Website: crate-barrel
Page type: receipt
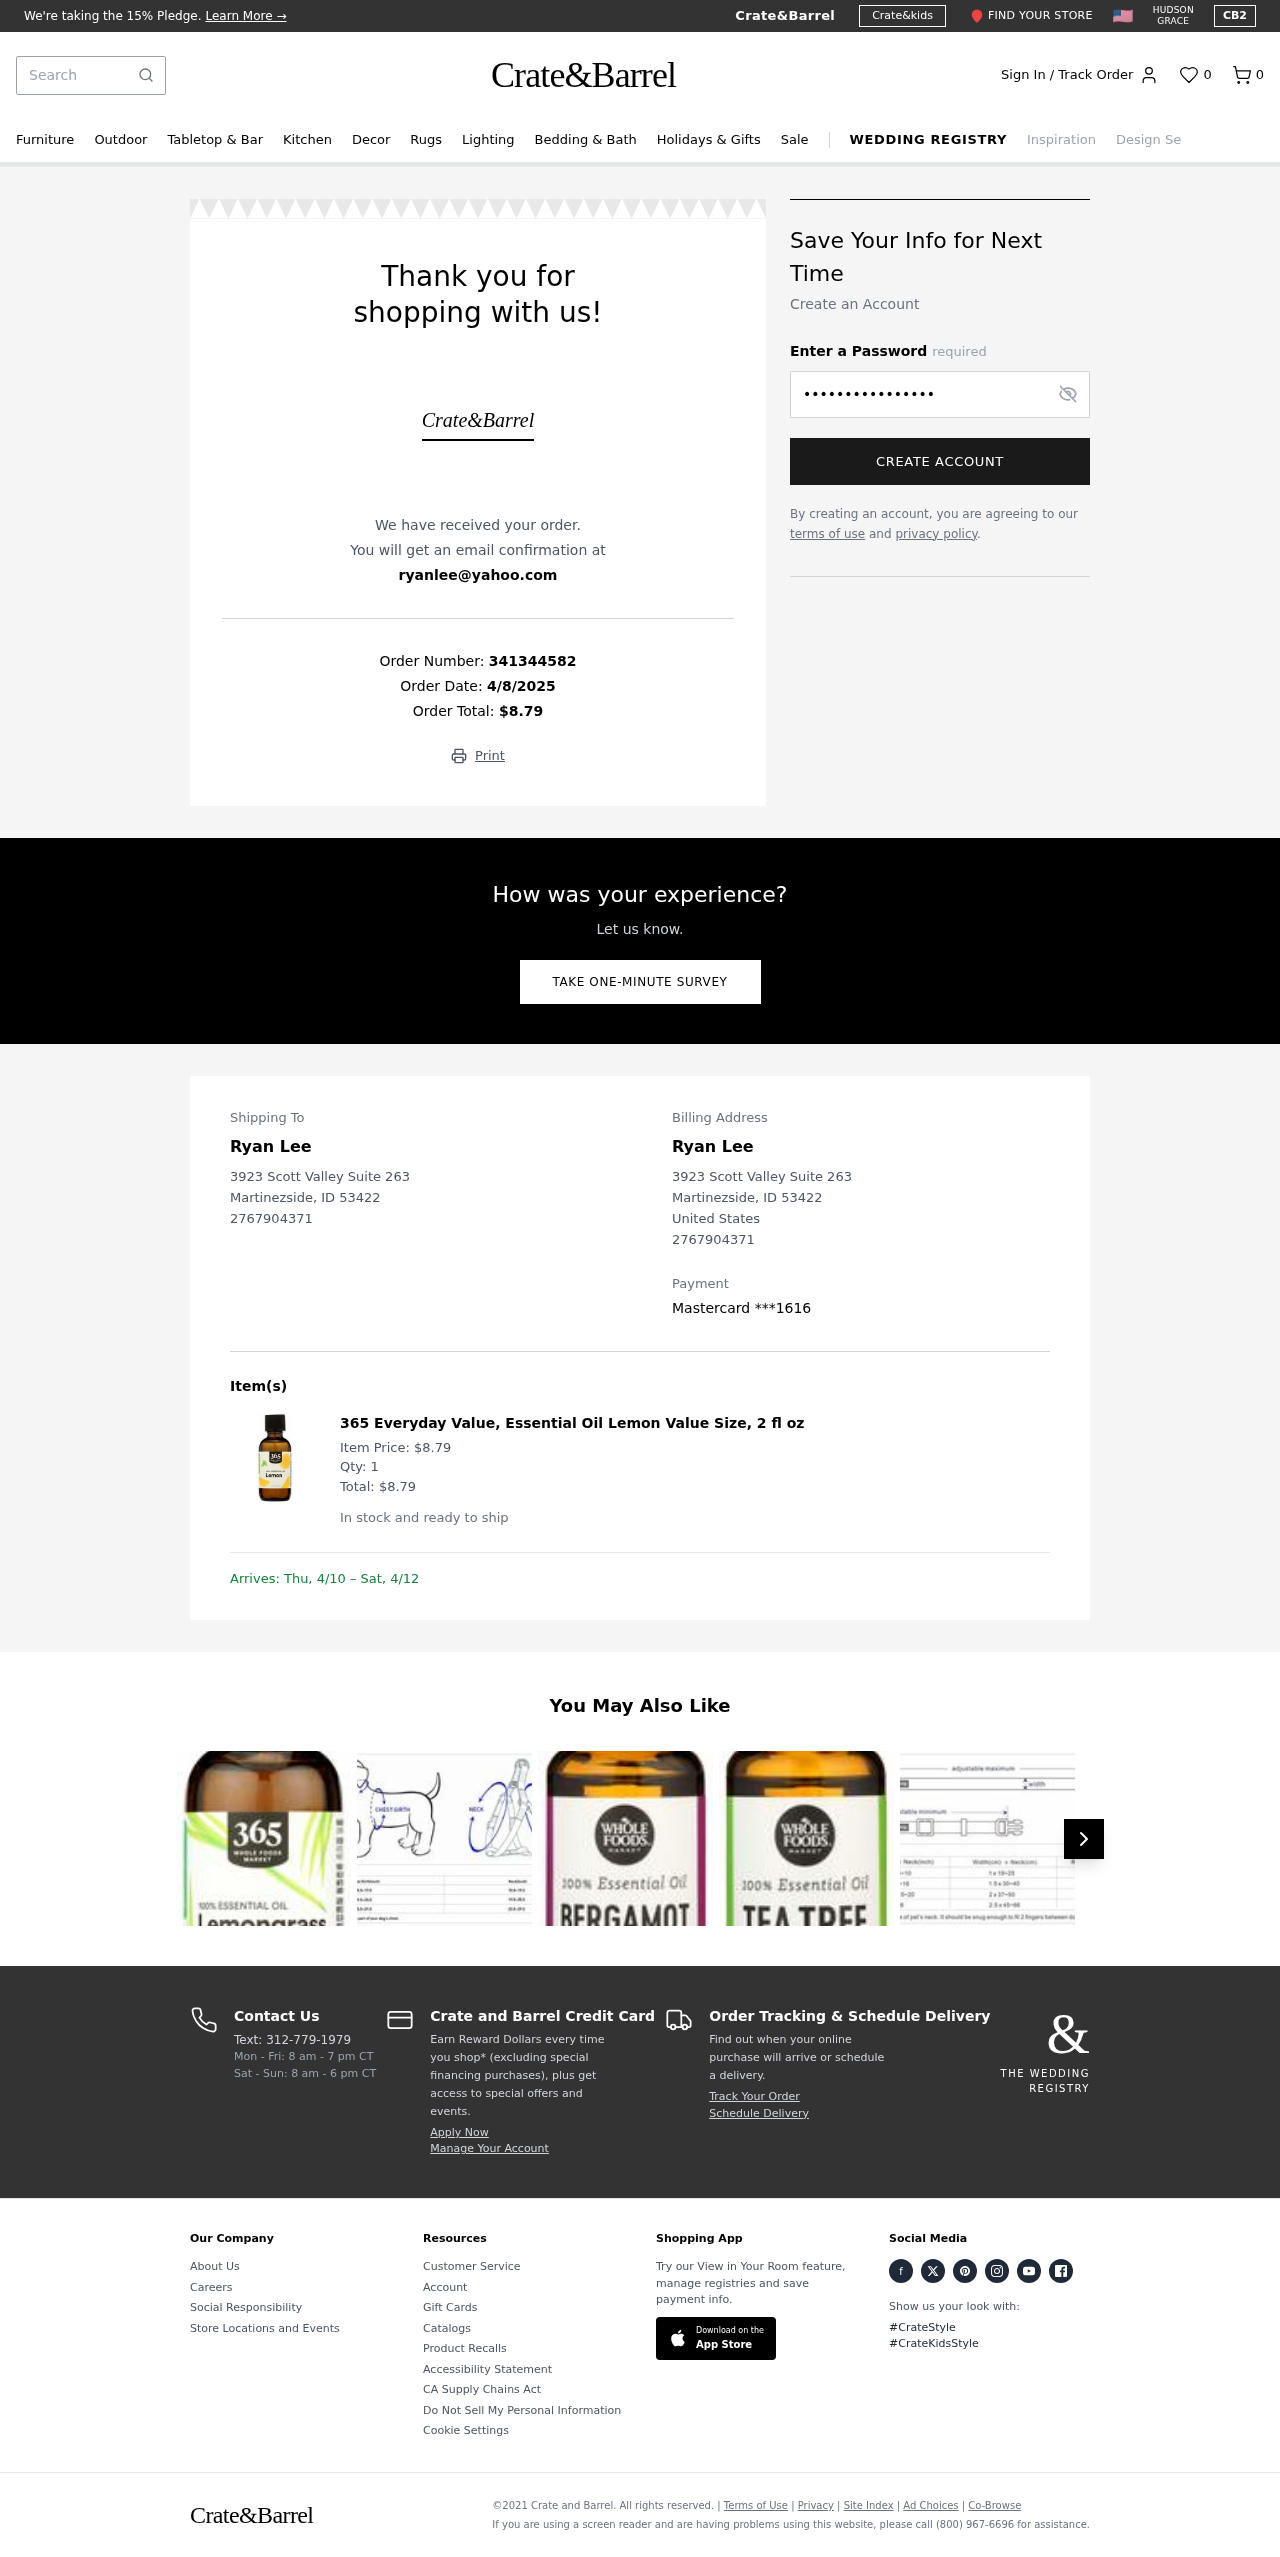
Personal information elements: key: PII_CARD_LAST4
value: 1616
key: PII_CARD_TYPE
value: Mastercard
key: PII_CITY
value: Martinezside
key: PII_COUNTRY
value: United States
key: PII_EMAIL
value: ryanlee@yahoo.com
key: PII_FULLNAME
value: Ryan Lee
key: PII_PHONE
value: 2767904371
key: PII_POSTCODE
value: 53422
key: PII_STATE_ABBR
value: ID
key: PII_STREET
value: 3923 Scott Valley Suite 263
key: PII_FULLNAME2
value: Ryan Lee
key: PII_CITY2
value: Martinezside
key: PII_STATE_ABBR2
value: ID
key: PII_POSTCODE_FULL
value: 53422
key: PII_POSTCODE_NUMERIC
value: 53422
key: PII_PHONE2
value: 2767904371
Product elements: key: PRODUCT1_NAME
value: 365 Everyday Value, Essential Oil Lemon Value Size, 2 fl oz
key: PRODUCT1_PRICE
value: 8.79
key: PRODUCT1_QUANTITY
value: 1
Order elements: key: ORDER_NUM_ITEMS
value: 0
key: ORDER_ID
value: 341344582
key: ORDER_DATE
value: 4/8/2025
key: ORDER_TOTAL
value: $8.79
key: ORDER_ITEM_TOTAL
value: $8.79
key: ORDER_DELIVERY_DATE
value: Thu, 4/10 – Sat, 4/12
Search elements: key: HEADER_SEARCH
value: Search
Other elements: key: FAVORITES_COUNT
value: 0